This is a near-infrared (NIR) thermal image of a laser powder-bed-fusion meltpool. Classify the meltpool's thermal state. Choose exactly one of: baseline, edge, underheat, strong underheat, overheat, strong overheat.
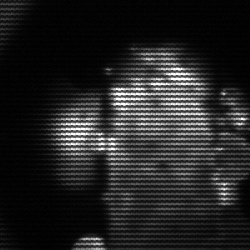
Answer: strong underheat